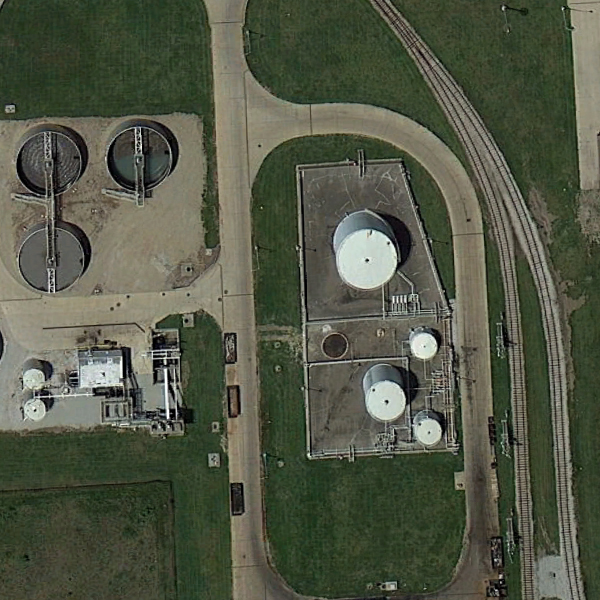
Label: StorageTanks